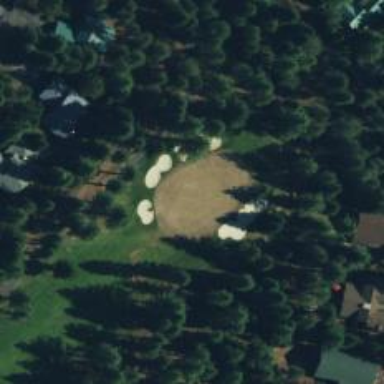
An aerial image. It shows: Golf hole.